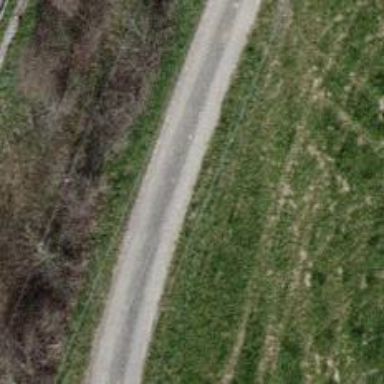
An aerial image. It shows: Well-maintained track road with grade 1 tracktype.